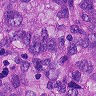
Metastatic tissue present: yes